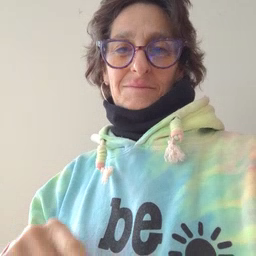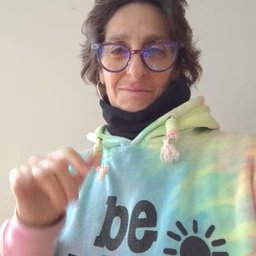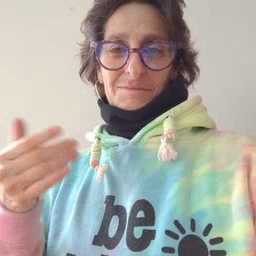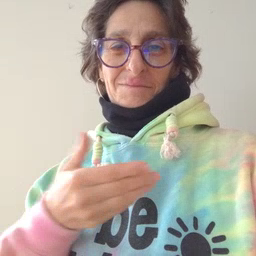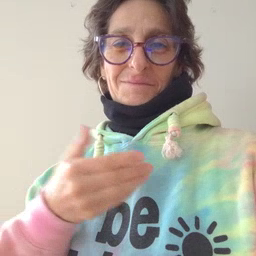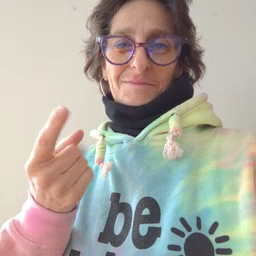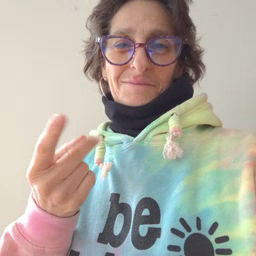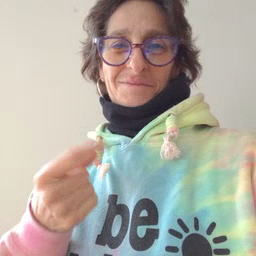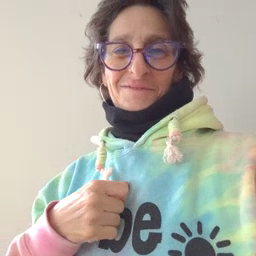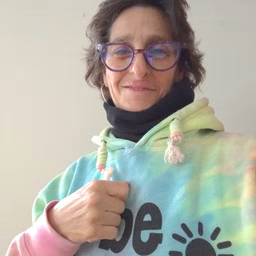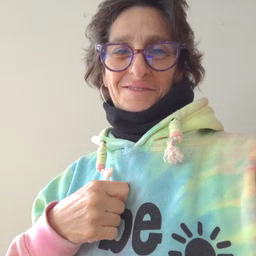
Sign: puppy